Interaction volume radius: 10 \u00c5
Interaction volume height: 10 \u00c5
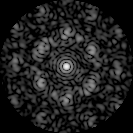
Disorder parameter: 0.7026